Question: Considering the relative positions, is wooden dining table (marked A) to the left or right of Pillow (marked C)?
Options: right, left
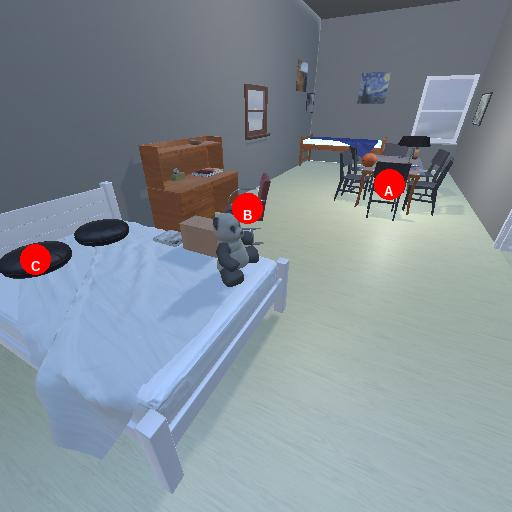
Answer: right